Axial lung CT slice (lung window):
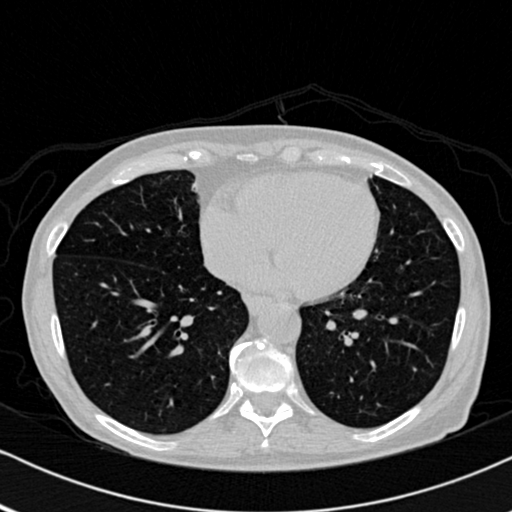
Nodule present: no